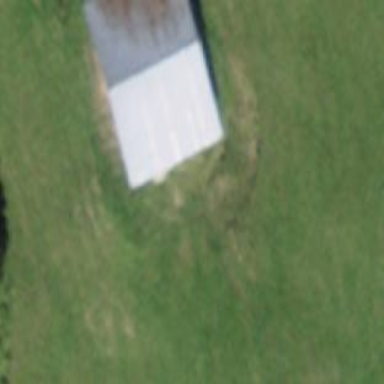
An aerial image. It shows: Barn.